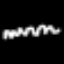
Label: squiggle